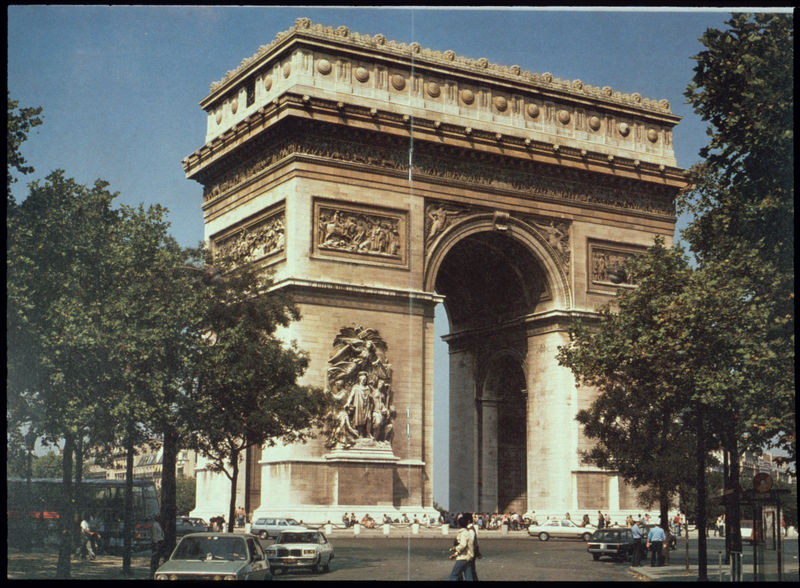
Titel: Arc de Triomphe
Künstler: Jean François Chalgrin
Standort: Paris
Institution: Arc de Triomphe
Schlagwörter: baum, blau, blätter, himmel, laub, schatten, weiß, bäume, grün, menschen, ocker, sand, stadt, braun, frankreich, licht, paris, pfeiler, strasse, säule, rot, zaun, architektur, mensch, sockel, stein, felder, engel, skulptur, relief, sommer, bogen, italien, passanten, ziegel, allee, farbe, tag, fußgänger, platz, auto, figuren, rundbogen, krieg, treppe, france, jaune, ornamente, verzierung, durchgang, stufen, monumental, tor, pfosten, foto, fotografie, arkade, schlachten, antike, motiv, münchen, denkmal, kreuzung, seite, soldat, punkt, napoleon, sieg, architrav, art, fahren, fries, portal, sims, triumph, gesims, skulpturen, statuen, vue, verkehr, staße, geschosse, reliefs, tourist, arbre, ciel, autos, absperrung, antique, römisch, siegestor, monument, bleu, pierre, triumpfbogen, triumphbogen, attika, arcade, palladiomotiv, architecture, arc, arche, aut, parken, couleur, arbres, bus, arc de triomph, arc de triomphe, austos, carte postale, champs elysee, charles de gaulle, dia, etoile, foto4, gehsteige, nachbildung, place d'toile, place de l'toile, rer, skoda, talbot, tríuphbogen, rude, reflief, photo, point, guerre, hommes, reliefe, passants, rond, flgel, route, frise, europe, place, arc de triumph, triomphe, voiture, sculptures, voitures, großartig, klassisch gemeint, heutzutage lachhaft, touristisch auswetbar, trimphbogen, grand, célèbre, personne, 70er jahre, touristes, rond point, concorde, place de l'étoile, carrefour, abri bus, autocar, car, arc du triomphe, arche du triomphe, triophe, moumental, arret de bus